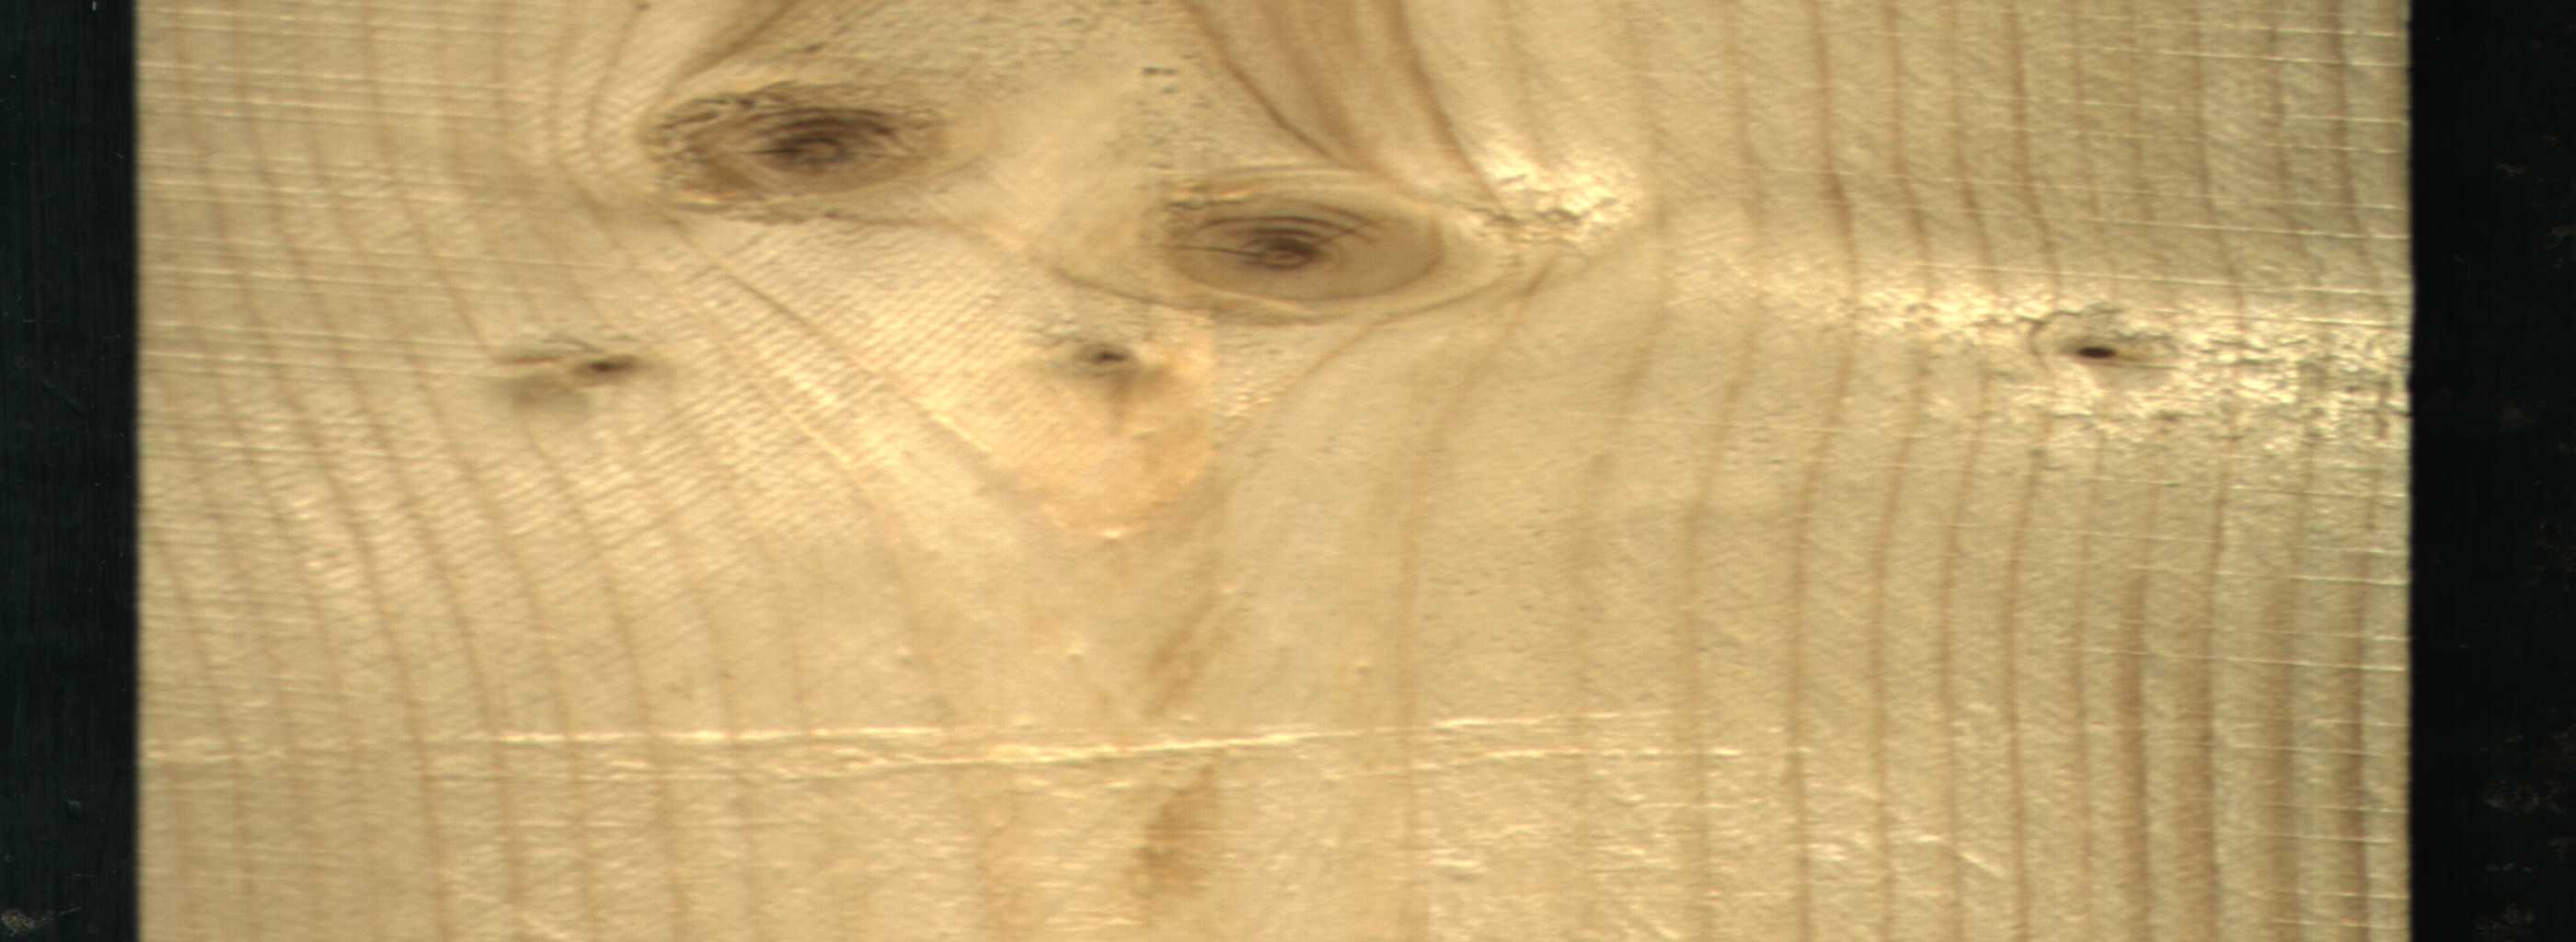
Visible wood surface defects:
knot_with_crack
Live_Knot
Live_Knot
Live_Knot
Live_Knot